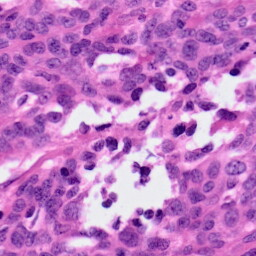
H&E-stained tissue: Ovarian